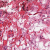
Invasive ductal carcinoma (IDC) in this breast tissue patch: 0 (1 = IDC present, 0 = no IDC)